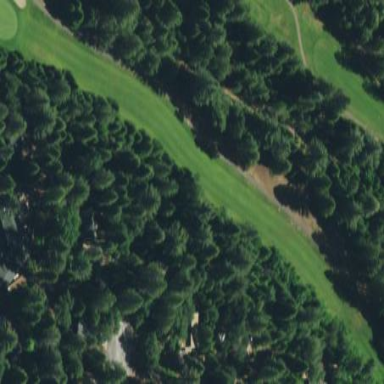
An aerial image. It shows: Grassy area designated as golf fairway.